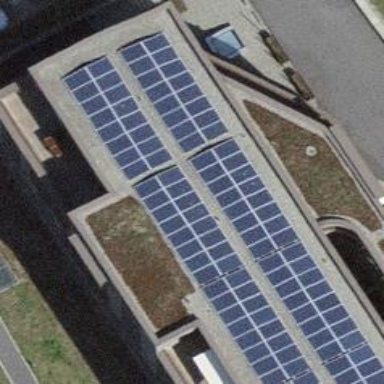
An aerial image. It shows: Solar power generator.